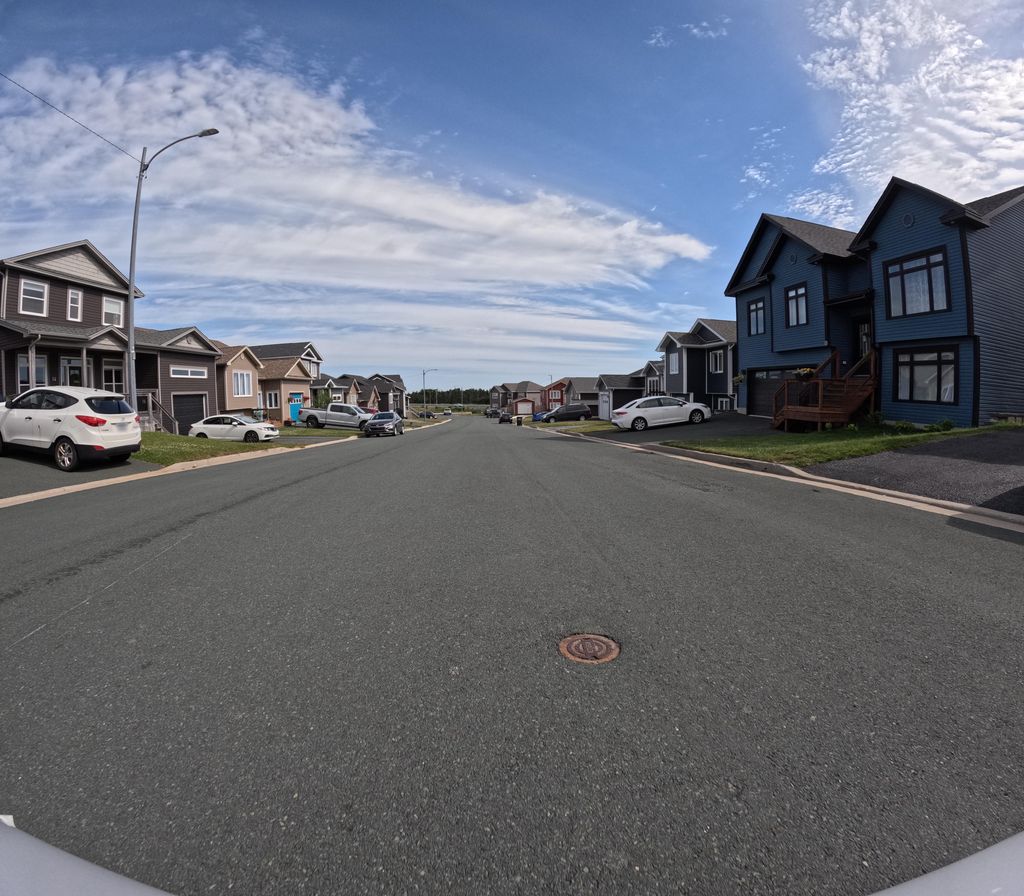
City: st_johns